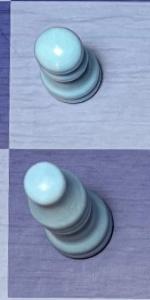
Label: Bishop_White